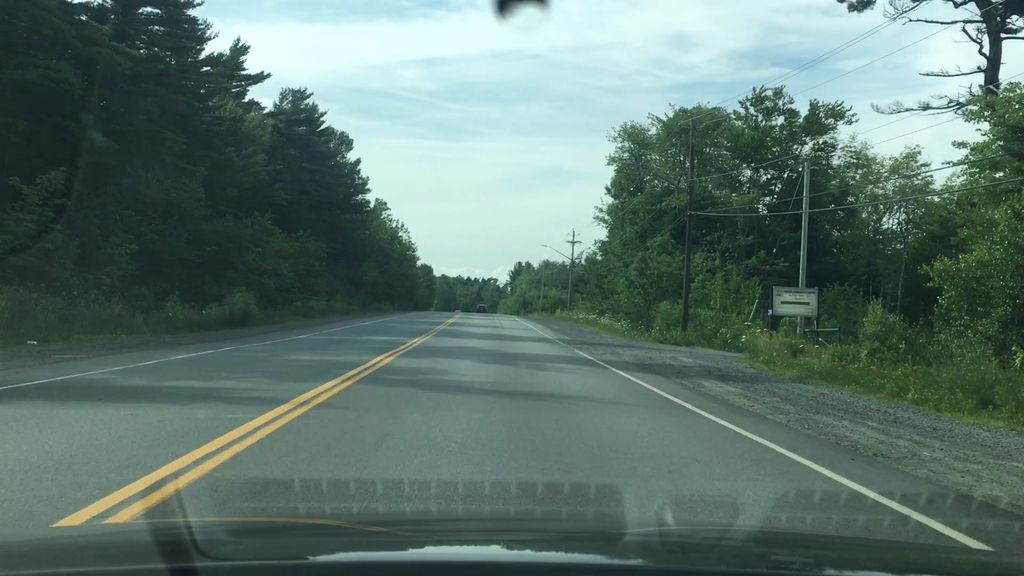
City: halifax